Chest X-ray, PA view. Patient: 9 years old, sex F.
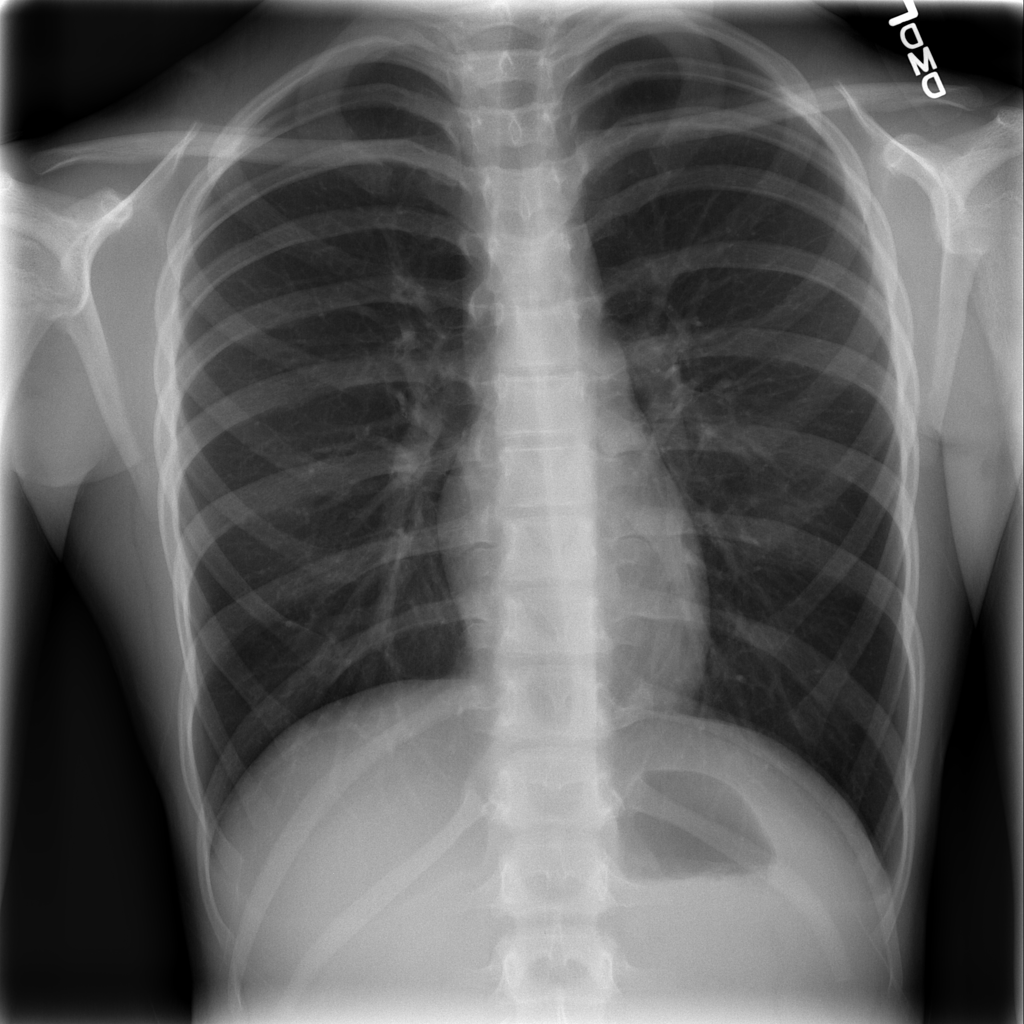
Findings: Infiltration